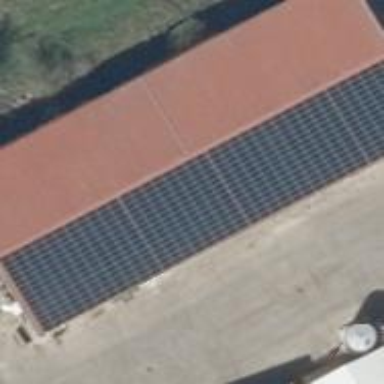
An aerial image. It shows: Solar power generator using photovoltaic panels.